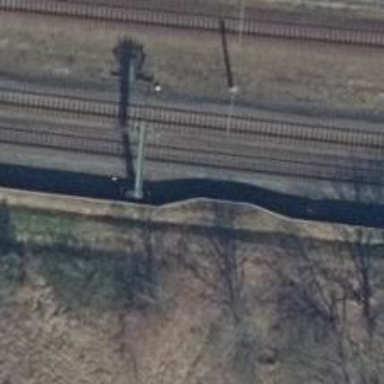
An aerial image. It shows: Railway with electrified contact lines.